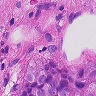
Metastatic tissue present: yes